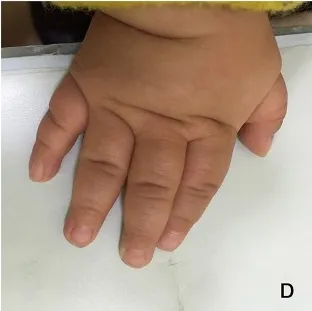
The distinctive facial dysmorphisms of a Coffin-Lowry syndrome boy. (D) The hands are short and with puffy tapered finger, small terminal phalanges, and nails.
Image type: medical_photograph (skin_photograph)